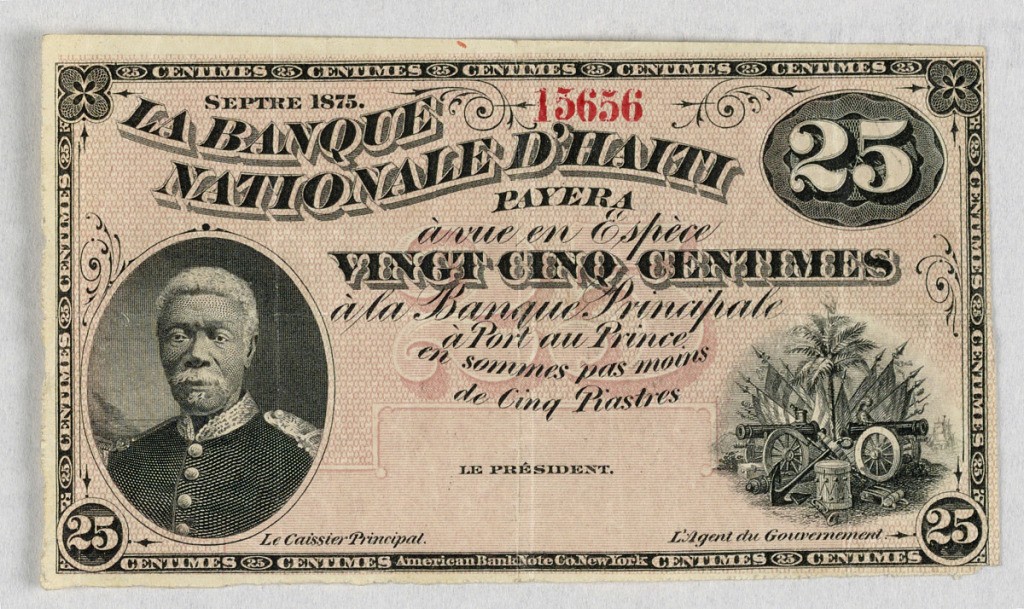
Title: bank note
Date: September 1875
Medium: Colored inks on white paper
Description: Horizontal rectangle. Bank note for vingt cinq centimes, La Banque Nationale d'Haiti number 15656. Medallion portrait of an officer, left; trophy of cannons, flags, an anchor, and palm tree, right.